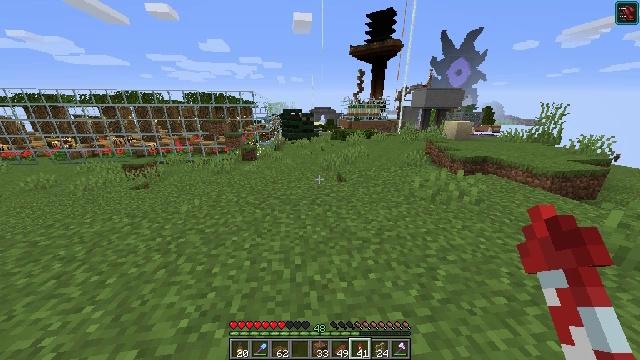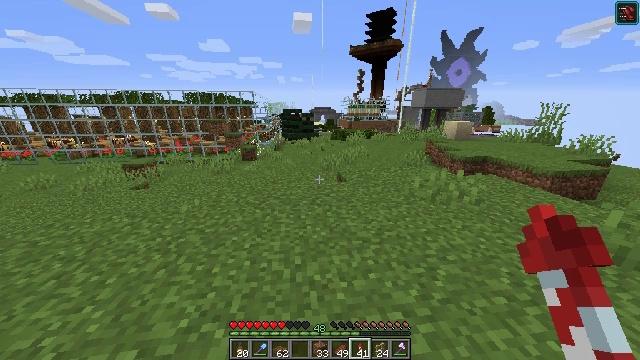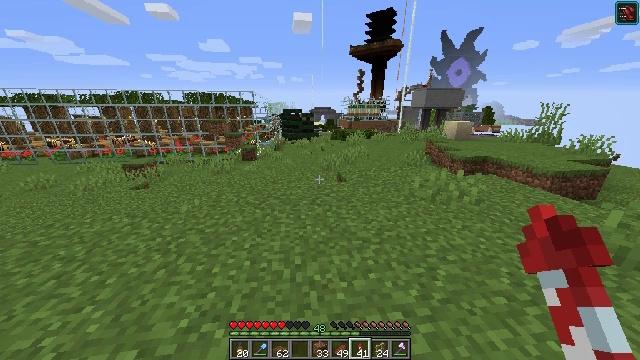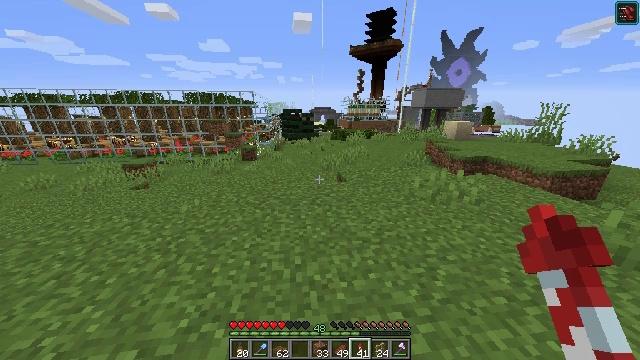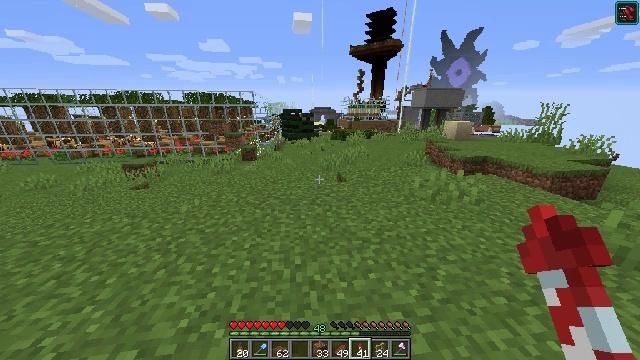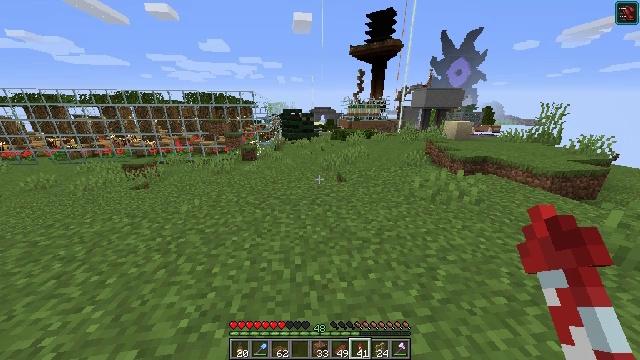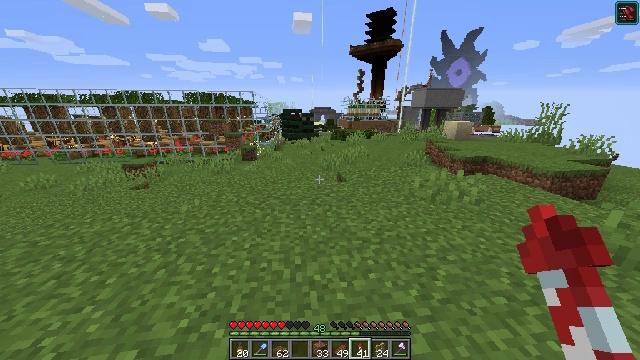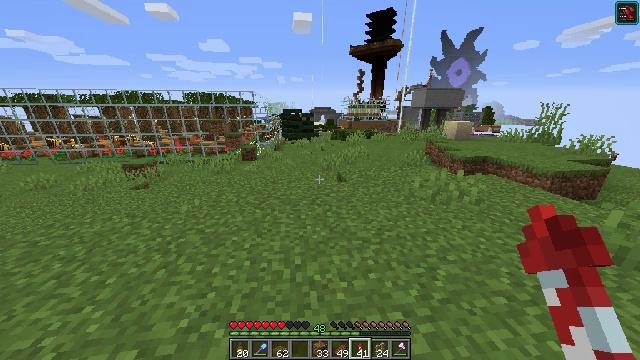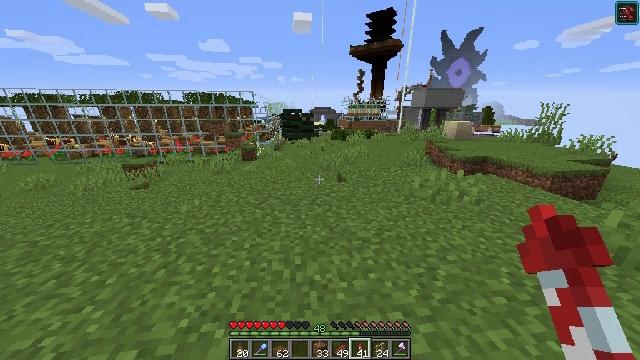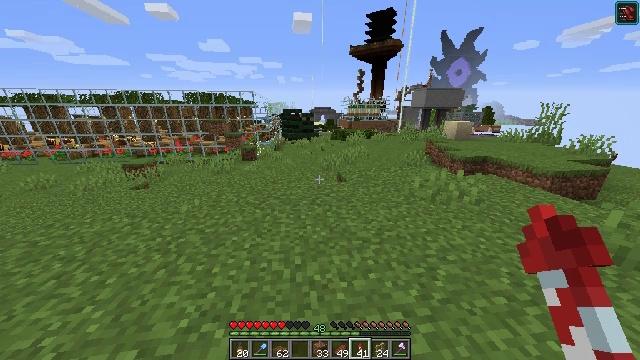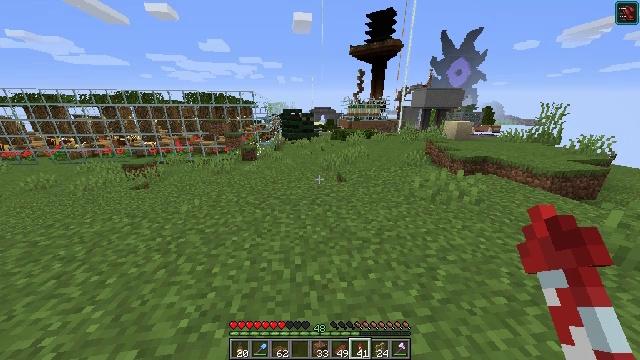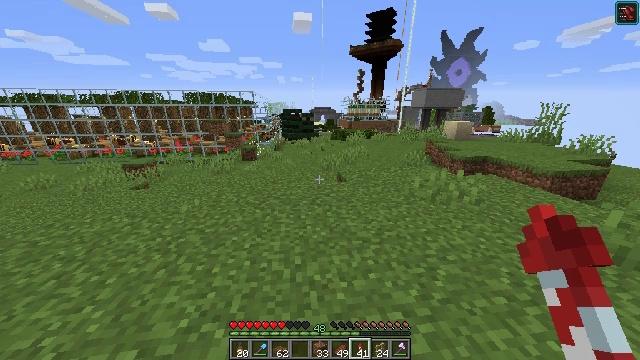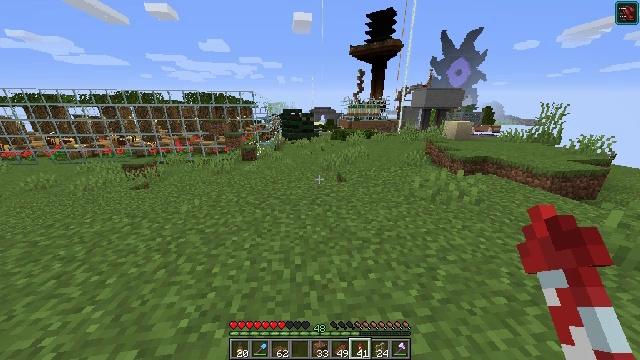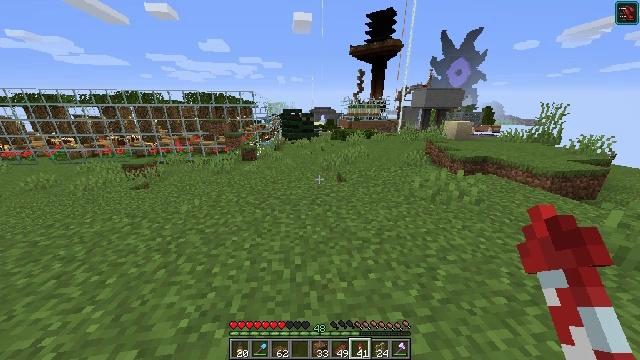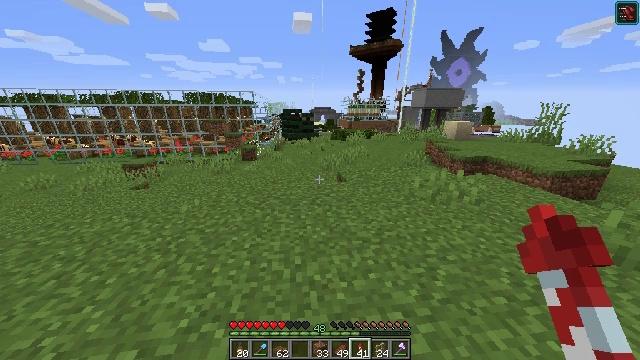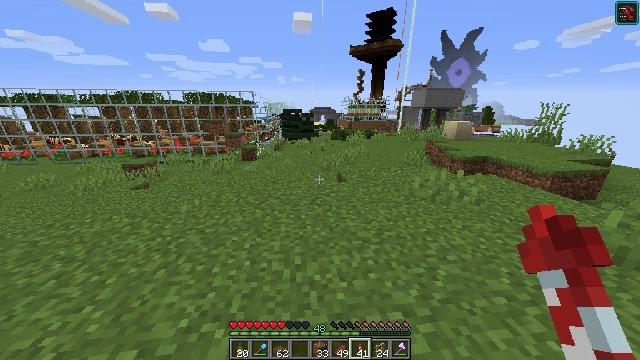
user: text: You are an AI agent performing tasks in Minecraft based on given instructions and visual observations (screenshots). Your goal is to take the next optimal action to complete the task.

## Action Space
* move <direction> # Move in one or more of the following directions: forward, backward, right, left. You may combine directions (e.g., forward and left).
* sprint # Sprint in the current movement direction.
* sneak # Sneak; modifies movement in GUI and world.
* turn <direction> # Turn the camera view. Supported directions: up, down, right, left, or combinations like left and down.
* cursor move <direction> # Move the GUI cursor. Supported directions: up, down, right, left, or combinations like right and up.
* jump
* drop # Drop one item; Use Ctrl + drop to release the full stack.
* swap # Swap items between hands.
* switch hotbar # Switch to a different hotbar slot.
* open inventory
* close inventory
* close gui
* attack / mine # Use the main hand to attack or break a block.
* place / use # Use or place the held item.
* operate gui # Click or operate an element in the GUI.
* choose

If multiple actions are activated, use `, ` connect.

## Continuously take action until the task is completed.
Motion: motion action
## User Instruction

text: Break the spruce slab from a structure.
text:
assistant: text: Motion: no_op
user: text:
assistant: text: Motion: no_op
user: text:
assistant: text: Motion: no_op
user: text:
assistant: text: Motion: no_op
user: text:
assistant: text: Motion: no_op
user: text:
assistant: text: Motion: no_op
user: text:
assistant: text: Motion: no_op
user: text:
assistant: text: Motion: no_op
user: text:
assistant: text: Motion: no_op
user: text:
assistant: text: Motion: no_op
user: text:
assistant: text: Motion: no_op
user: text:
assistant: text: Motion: no_op
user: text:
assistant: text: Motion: no_op
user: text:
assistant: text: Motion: no_op
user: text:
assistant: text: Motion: no_op
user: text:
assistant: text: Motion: no_op
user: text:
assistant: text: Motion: no_op
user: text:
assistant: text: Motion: no_op
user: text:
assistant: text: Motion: no_op
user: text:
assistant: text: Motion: no_op
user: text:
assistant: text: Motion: no_op
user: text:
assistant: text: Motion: no_op
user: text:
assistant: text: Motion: no_op
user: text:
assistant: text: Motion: no_op
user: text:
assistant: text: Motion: no_op
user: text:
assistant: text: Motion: no_op
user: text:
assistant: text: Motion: no_op
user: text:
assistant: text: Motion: no_op
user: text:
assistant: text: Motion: no_op
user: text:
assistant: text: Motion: no_op